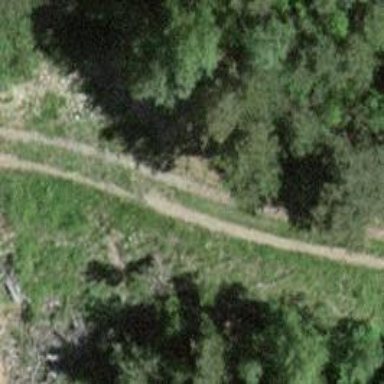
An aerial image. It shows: Unpaved track road.